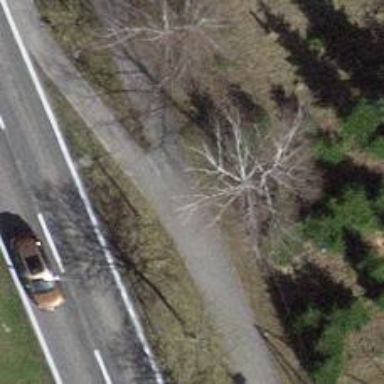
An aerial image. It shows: Asphalt cycleway.